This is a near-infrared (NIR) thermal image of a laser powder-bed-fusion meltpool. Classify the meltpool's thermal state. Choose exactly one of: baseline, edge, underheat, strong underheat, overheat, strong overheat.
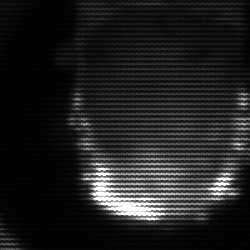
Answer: baseline